Here is the envelope spectrum of one vibration snapshot from a rolling-element bearing, with each characteristic fault-frequency family marked on the frequency axis. Based on the visible evidence, which condition applies: normal, inner_race, outer_race, ball?
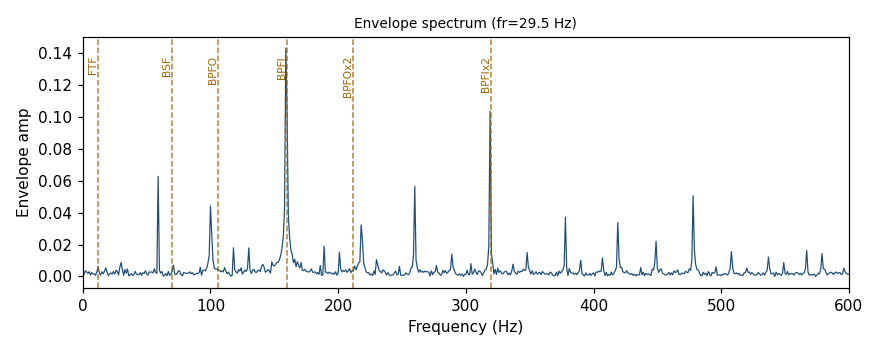
Answer: inner_race